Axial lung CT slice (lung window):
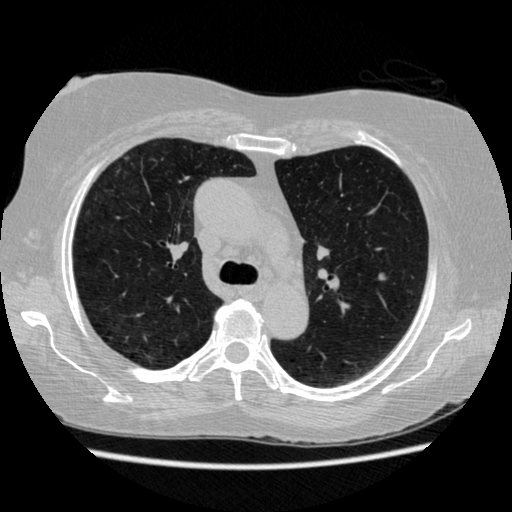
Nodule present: no